I will show an image sequence of human cooking. I have annotated the images with numbered circles. Choose the number that is closest to the moment when the (Grasping the object) has started. You are a five-time world champion in this game. Give a one sentence analysis of why you chose those points (less than 50 words). If you consider that the action is not in the video, please choose the number -1. Provide your answer at the end in a json file of this format: {"points": []}
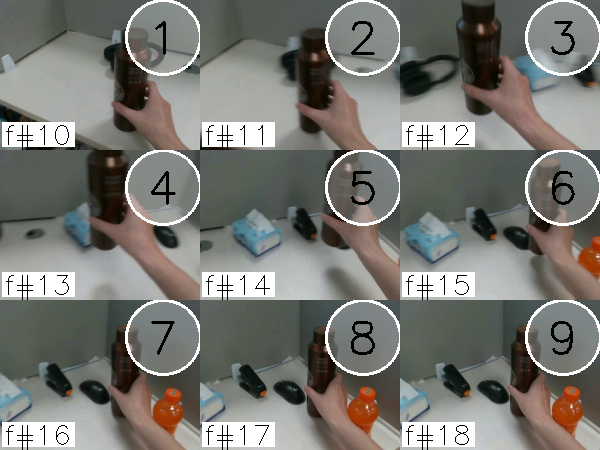
Frame 1 shows the clearest moment of hand-object contact.
{"points": [1]}